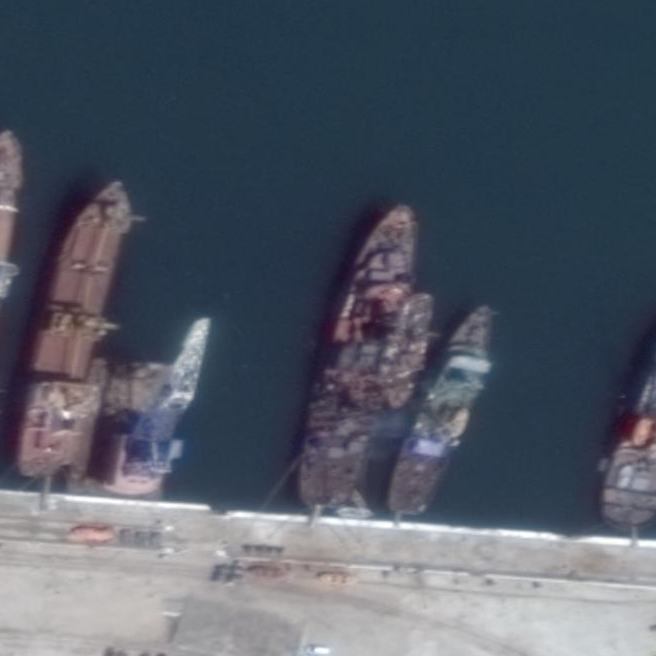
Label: civil